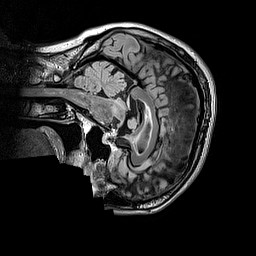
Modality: FLAIR
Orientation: sagittal
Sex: female
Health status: ill
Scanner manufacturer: siemens
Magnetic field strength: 3 T
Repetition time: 5 s
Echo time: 0.388 s